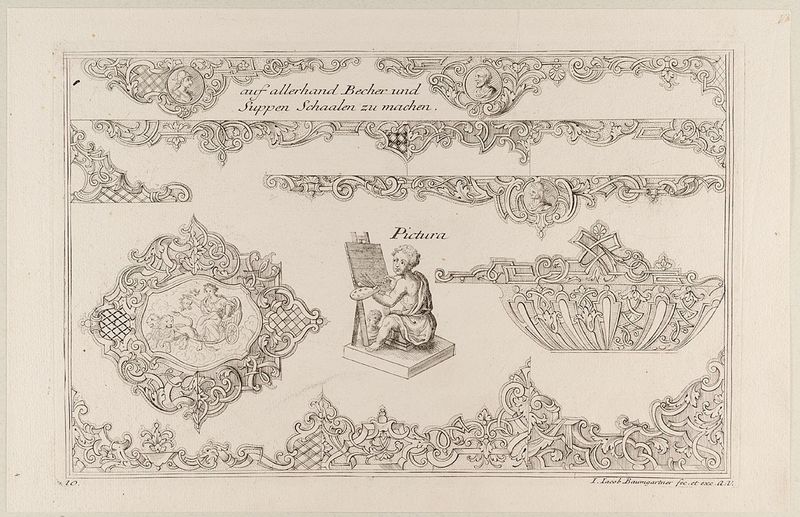
Titel: Unterschiedliche Ornamente aus Laub- und Bandelwerk, Blatt 10 aus der Folge 'Gantz Neu Inventiertes Laub und Bandlwerck Anterer Theil'
Künstler: Johann Jacob Baumgartner
Standort: Hamburg
Institution: Museum für Kunst und Gewerbe Hamburg
Schlagwörter: grau, profil, malerei, ornament, schale, sockel, gitter, schrift, grafik, graphik, rand, staffelei, fotografie, photographie, becher, medaillon, druck, druckgraphik, druckgrafik, stich, palette, pictura, pinsel, kunstgewerbe, laubwerk, blattwerk, stafflei, kupferstich, kunsthandwerk, regence, bandelwerk, reproduktionen, industriedesign, druckerzeugnisse, suppen, schüssel, ornamentstich, vorlageblätter, auf allerhand, suppen schaalen